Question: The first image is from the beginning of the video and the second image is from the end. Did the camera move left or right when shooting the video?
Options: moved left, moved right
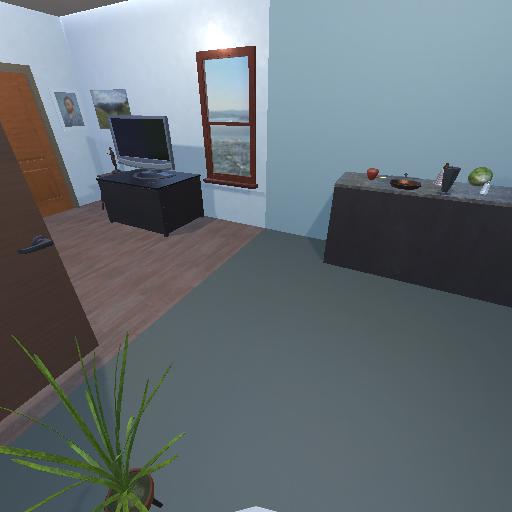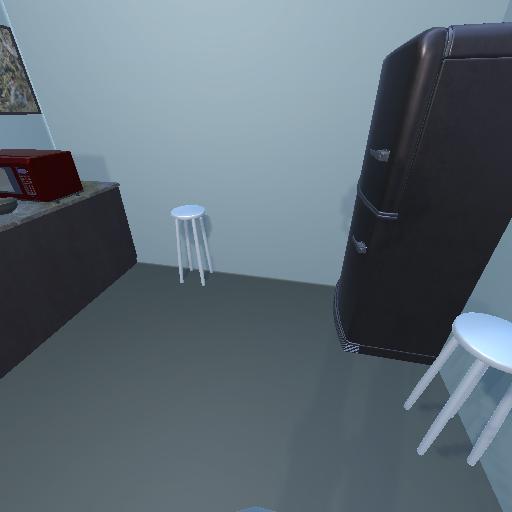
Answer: moved left